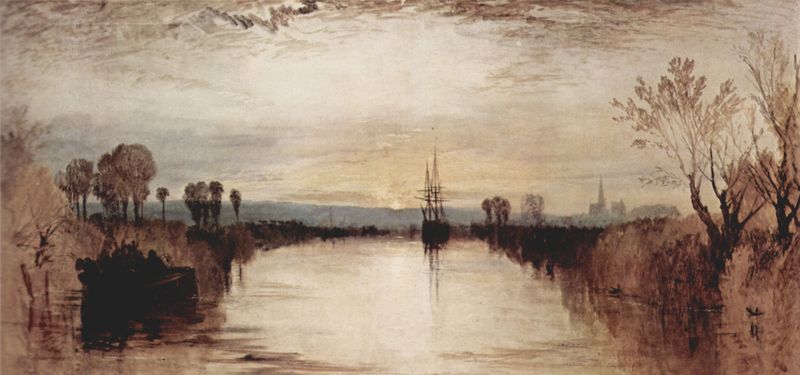
Titel: Der Kanal von Chichester
Künstler: William Turner
Standort: London
Institution: Tate Gallery
Schlagwörter: baum, blau, dunkel, feder, himmel, laub, schatten, wasser, wolken, aquarell, bäume, fluss, gelb, kirchturm, landschaft, menschen, sitzen, stadt, ufer, abend, braun, grau, hell, impressionisme, männer, zeichnung, gebäude, beige, niederlande, signatur, öl, bach, dämmerung, ferne, horizont, häuser, schilf, spiegelung, wind, zweige, busch, büsche, gewässer, kanal, kirche, sonne, sträucher, england, boot, kahn, ruder, turm, bewölkt, holzschnitt, schiff, segel, segelboot, wellen, ort, studie, mast, segelschiff, berge, dorf, nebel, sonnenuntergang, herbst, weis, sepia, masten, strom, seestück, stämme, turner, ruderboot, brun, lciht, stimmung, glatt, silouette, silouetten, tusche, weiden, zweig, acryl, druck, lac, moor, gestrüpp, schemen, arbre, abenddämmerung, ciel, paysage, fleuve, lavierung, eau, clocher, ville, siluette, baltt, vorzeichnung, segelmast, hecken, triebe, église, reet, impressionniste, impressionnisme, coucher de soleil, gewässser, mer, william turner, abendd, gegenlciht, gewässr, schidd, siegelng, stimmungsvoll, weote, bateau, braunton, ruisseau, cille